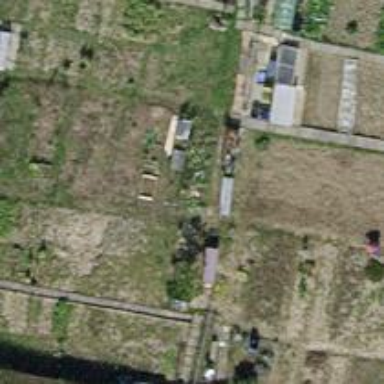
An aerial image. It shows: Allotments area.